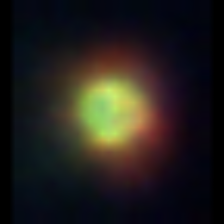
Taxon: NanoPlankton
Group: Other